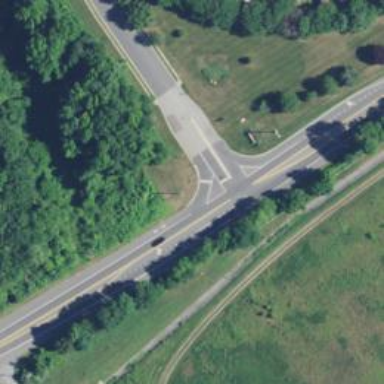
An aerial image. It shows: Secondary link road.